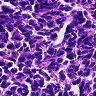
Metastatic tissue present: no